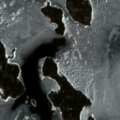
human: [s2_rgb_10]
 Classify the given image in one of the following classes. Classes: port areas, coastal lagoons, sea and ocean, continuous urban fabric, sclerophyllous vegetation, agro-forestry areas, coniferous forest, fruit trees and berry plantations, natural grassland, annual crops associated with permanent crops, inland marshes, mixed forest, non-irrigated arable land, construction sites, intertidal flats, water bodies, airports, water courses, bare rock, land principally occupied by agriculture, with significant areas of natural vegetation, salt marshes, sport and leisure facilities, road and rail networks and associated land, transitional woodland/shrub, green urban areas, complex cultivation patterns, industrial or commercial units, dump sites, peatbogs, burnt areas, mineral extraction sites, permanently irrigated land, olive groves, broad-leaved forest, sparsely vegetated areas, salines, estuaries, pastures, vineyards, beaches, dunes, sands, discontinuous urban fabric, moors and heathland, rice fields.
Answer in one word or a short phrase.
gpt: coniferous forest, sea and ocean